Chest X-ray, PA view. Patient: 21 years old, sex F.
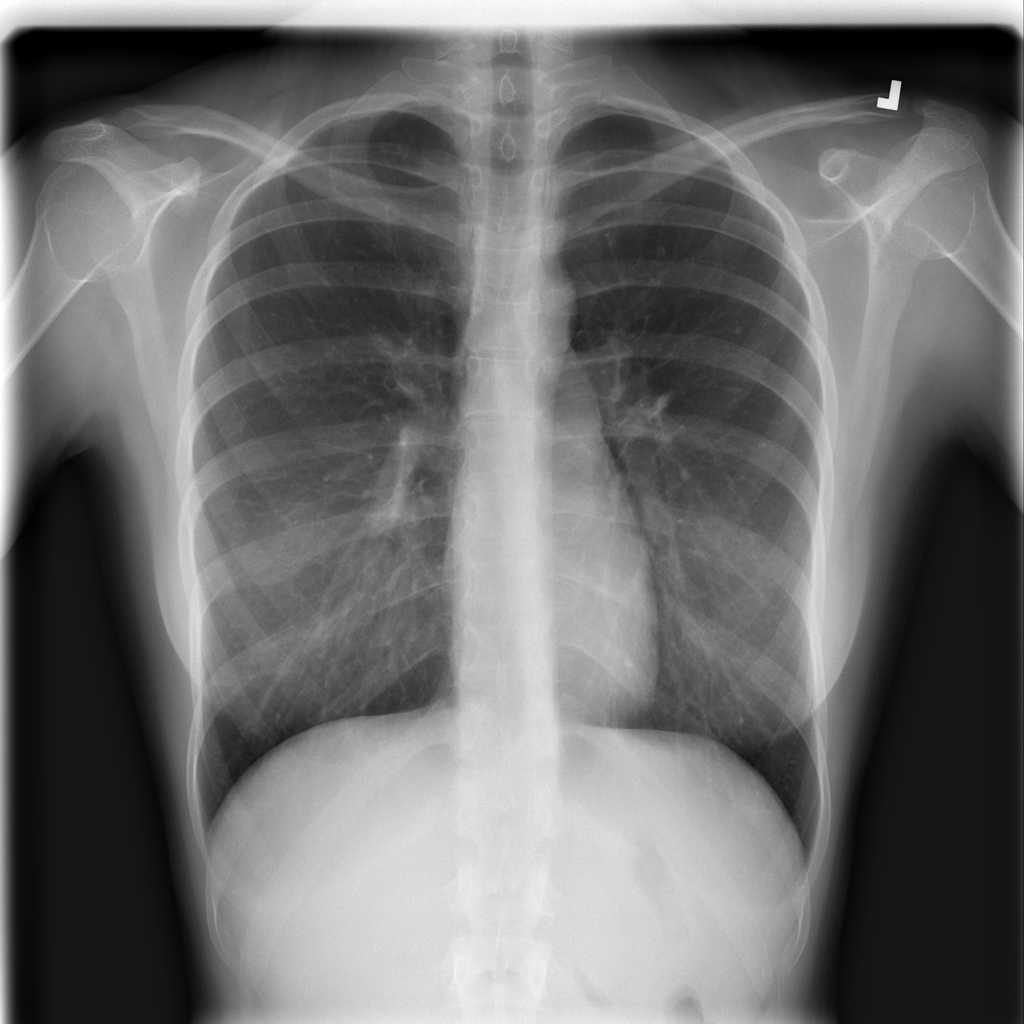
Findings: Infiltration